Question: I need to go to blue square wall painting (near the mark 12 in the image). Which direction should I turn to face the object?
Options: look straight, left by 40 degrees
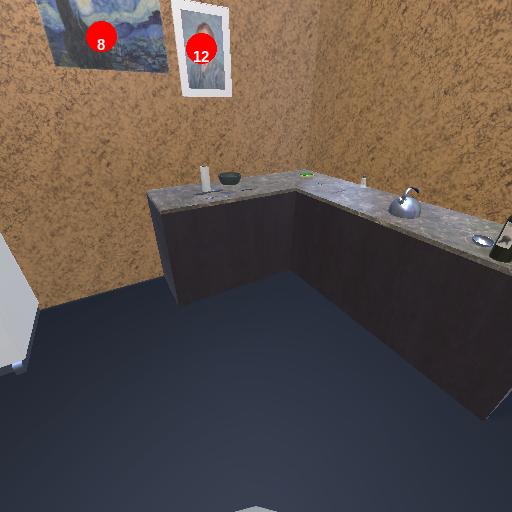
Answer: look straight